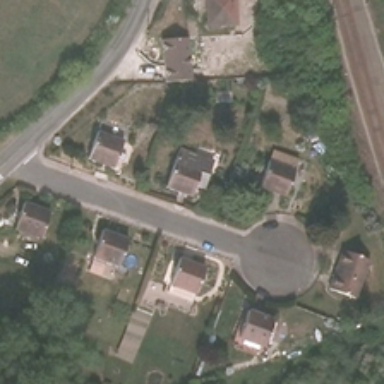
Some buildings and many green trees are in a medium residential area .